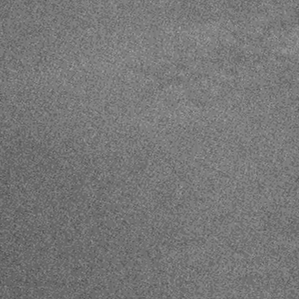
Label: frost